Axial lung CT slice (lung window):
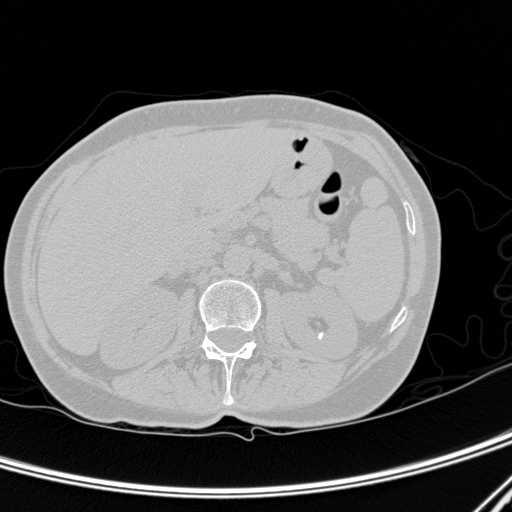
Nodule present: no